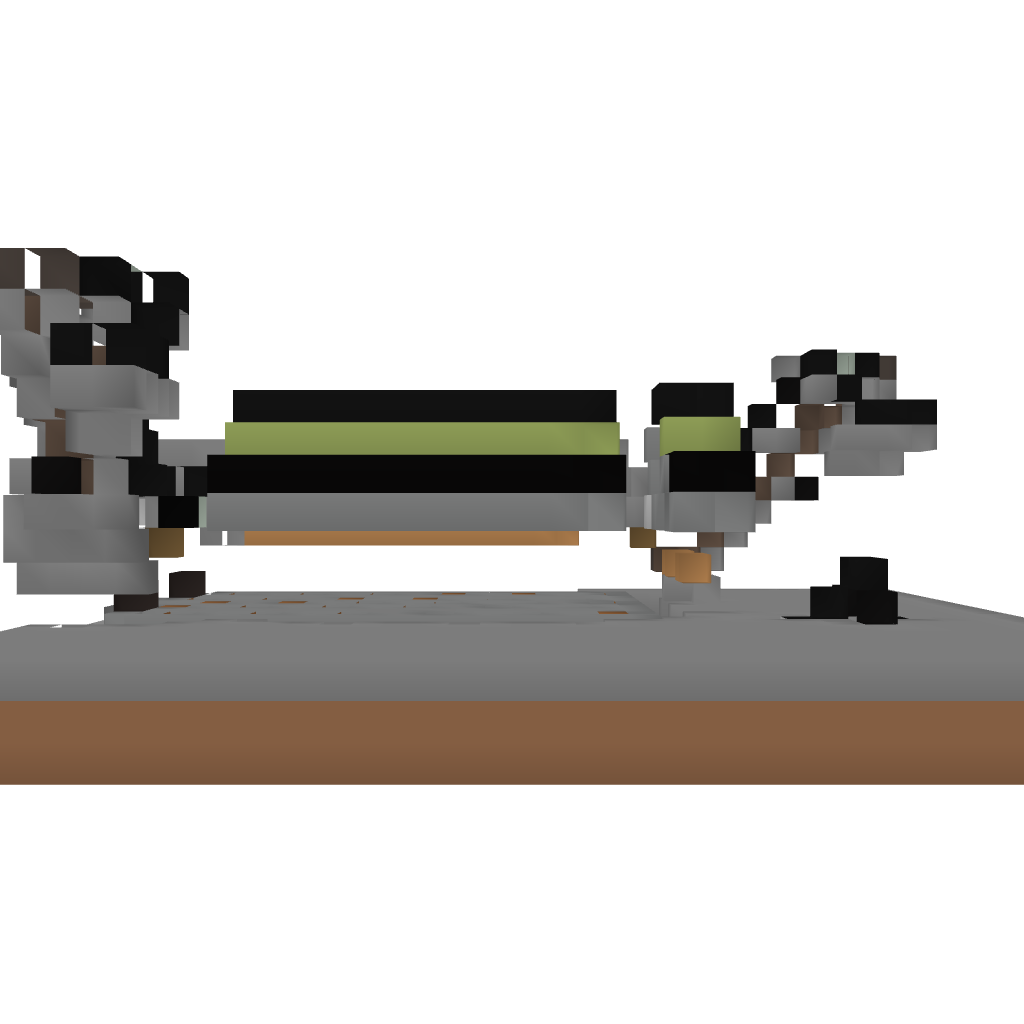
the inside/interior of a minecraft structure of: Autocuiseur